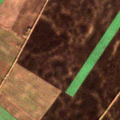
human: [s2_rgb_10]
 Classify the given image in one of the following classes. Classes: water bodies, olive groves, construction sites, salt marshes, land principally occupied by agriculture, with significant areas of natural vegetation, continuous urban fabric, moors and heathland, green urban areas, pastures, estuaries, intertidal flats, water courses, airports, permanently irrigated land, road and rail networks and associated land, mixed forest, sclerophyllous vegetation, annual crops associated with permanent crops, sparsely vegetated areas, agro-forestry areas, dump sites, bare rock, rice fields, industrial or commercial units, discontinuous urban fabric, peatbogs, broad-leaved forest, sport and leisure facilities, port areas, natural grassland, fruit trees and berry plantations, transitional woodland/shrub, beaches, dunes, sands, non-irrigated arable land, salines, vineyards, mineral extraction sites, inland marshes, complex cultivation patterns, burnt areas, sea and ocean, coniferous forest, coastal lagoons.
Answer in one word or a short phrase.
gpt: non-irrigated arable land